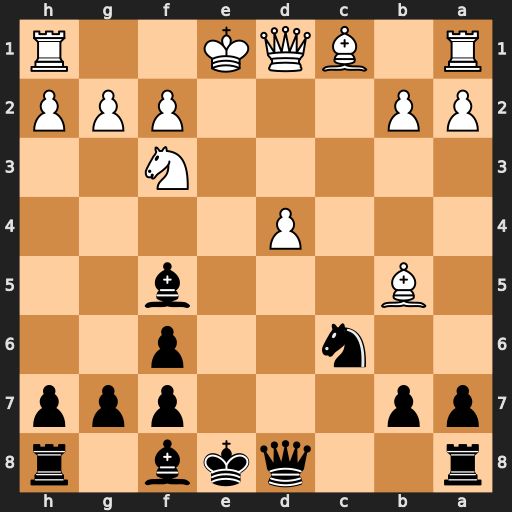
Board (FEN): r2qkb1r/pp3ppp/2n2p2/1B3b2/3P4/5N2/PP3PPP/R1BQK2R
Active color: b
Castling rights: KQkq
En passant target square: -
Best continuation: Qa5+ Bd2 Qxb5